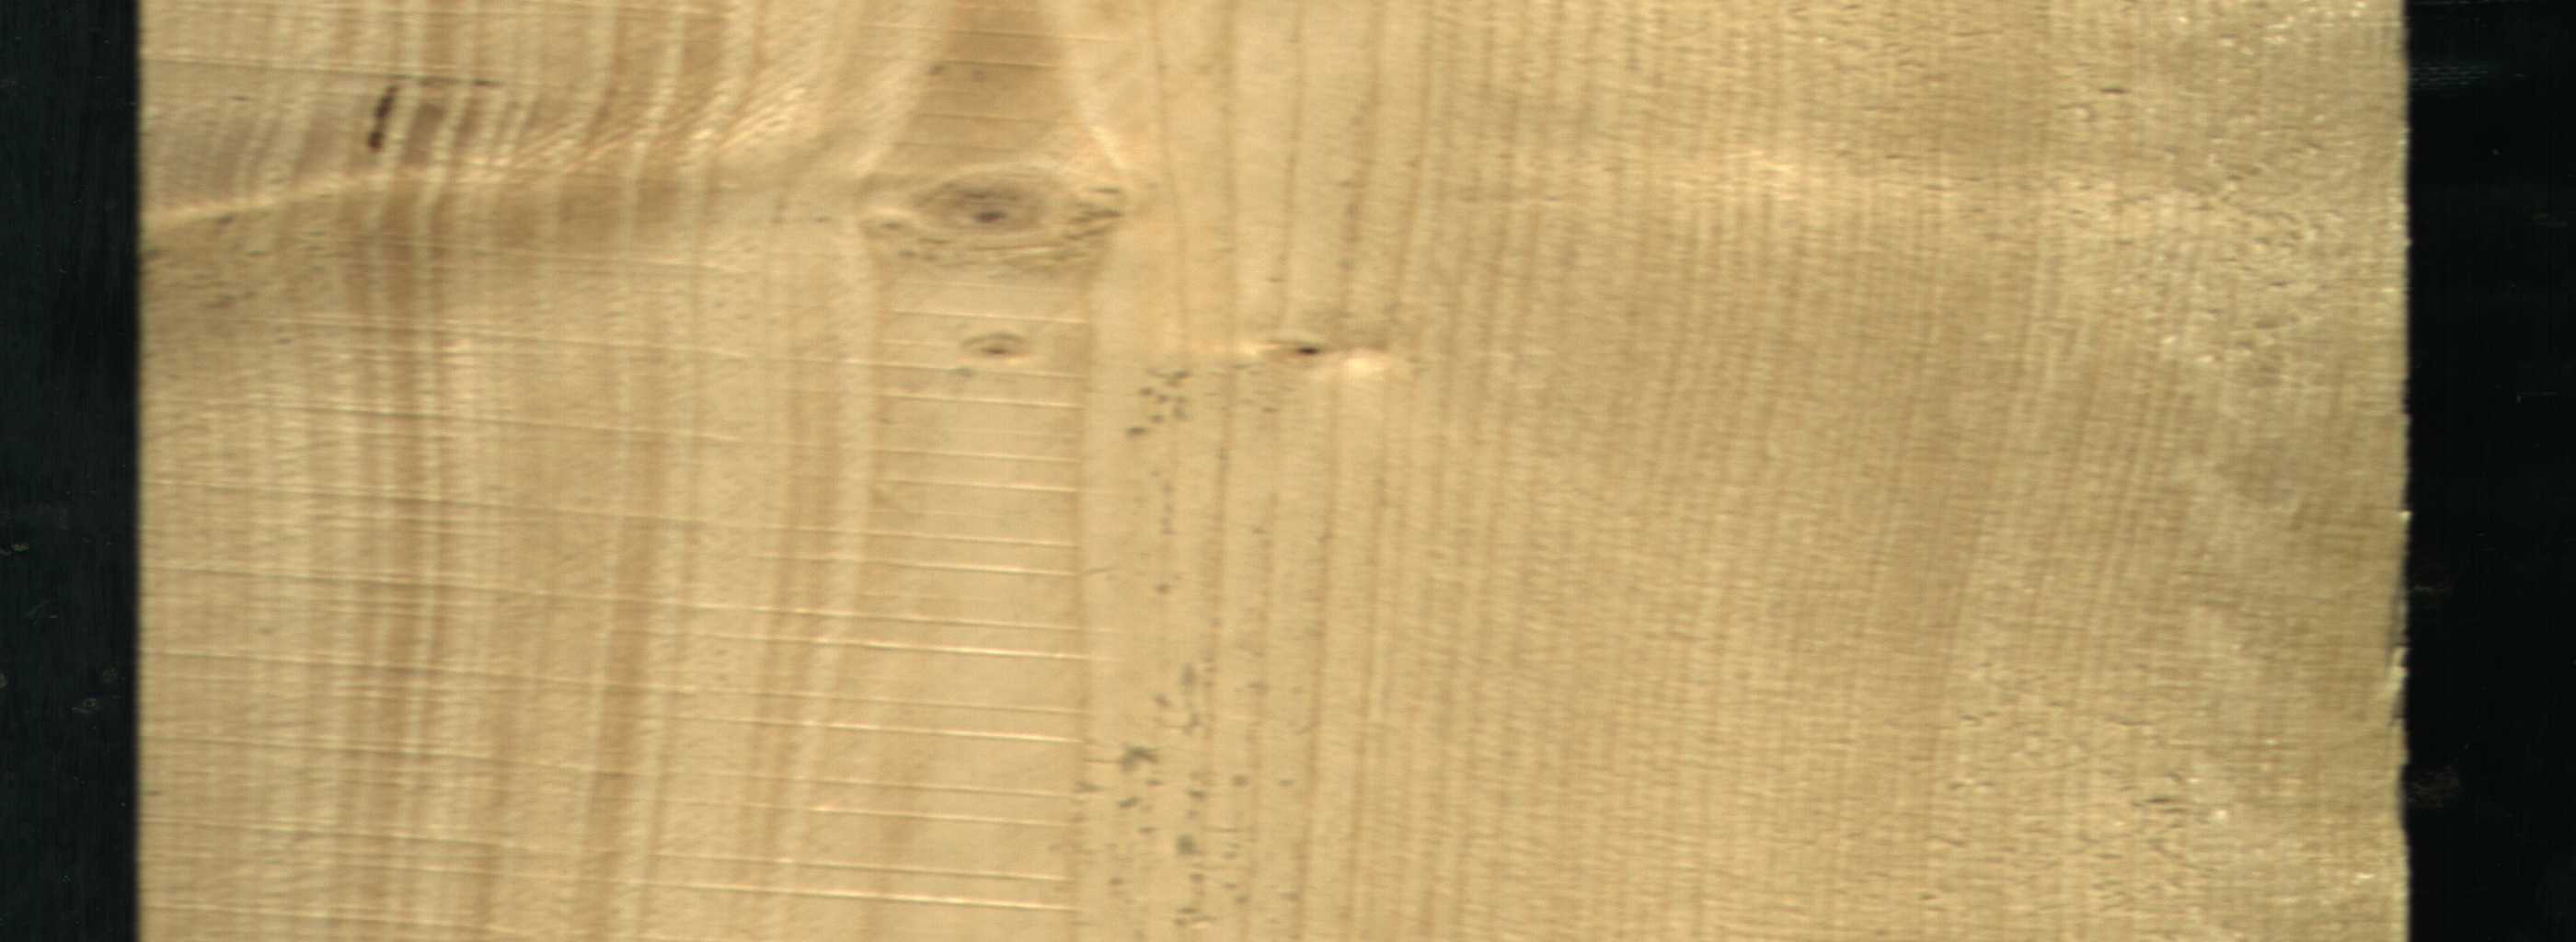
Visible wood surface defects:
resin
Dead_Knot
Live_Knot
Live_Knot